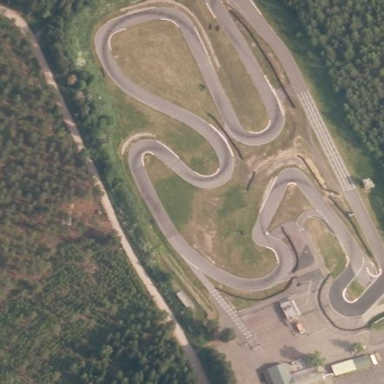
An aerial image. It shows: Sports centre with karting facilities.